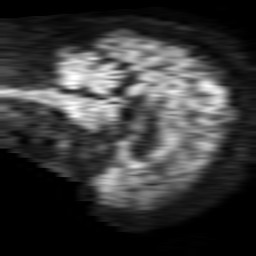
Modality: TRACE
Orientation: sagittal
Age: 86
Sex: female
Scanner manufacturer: philips
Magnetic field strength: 1.5 T
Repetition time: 3.392 s
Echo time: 0.06899 s